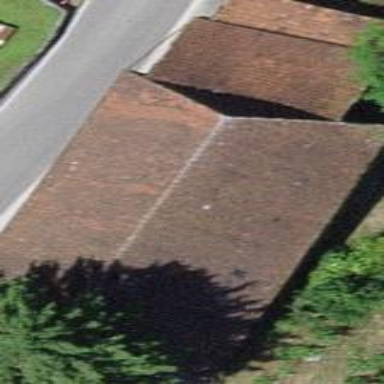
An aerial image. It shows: Farm building.